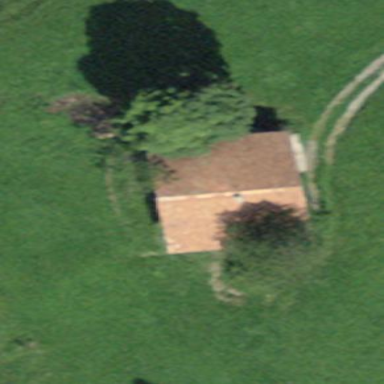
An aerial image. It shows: Cabin.